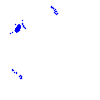
Particle: electron